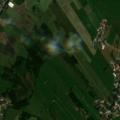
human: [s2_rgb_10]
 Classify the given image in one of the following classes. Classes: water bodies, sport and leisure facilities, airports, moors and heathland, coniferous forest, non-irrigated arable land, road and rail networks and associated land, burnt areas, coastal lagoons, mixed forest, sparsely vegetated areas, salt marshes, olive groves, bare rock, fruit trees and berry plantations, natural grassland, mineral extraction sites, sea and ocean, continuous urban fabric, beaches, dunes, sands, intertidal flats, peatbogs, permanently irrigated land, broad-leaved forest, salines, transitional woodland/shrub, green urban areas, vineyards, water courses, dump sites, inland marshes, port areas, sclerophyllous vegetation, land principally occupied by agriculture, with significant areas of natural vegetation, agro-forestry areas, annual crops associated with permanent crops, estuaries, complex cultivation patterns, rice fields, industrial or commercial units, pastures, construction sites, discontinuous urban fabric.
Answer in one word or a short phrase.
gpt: discontinuous urban fabric, pastures, broad-leaved forest